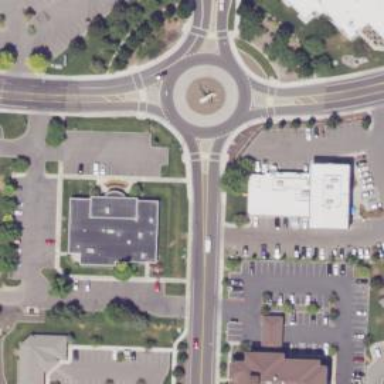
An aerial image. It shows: Roundabout at tertiary road junction.